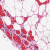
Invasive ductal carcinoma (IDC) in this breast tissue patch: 0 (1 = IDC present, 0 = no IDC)